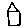
Label: house